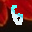
Label: 6